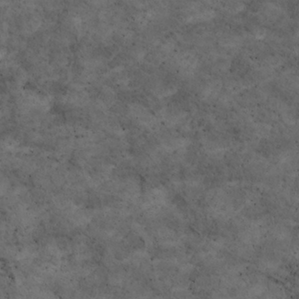
Label: non_frost